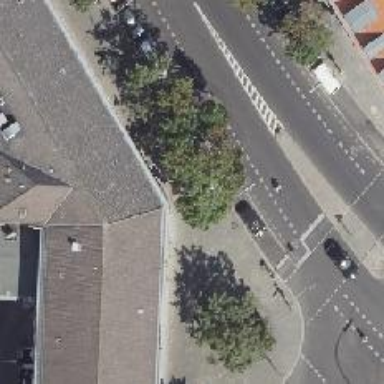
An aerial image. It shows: Asphalt road with dual carriageways. There is parking lane on the right side.